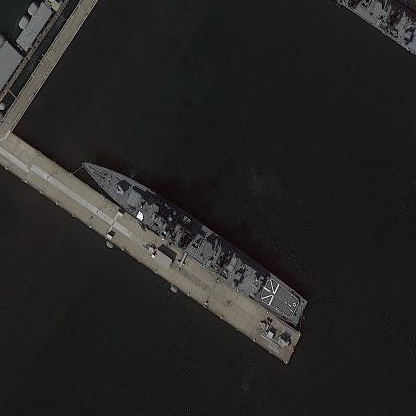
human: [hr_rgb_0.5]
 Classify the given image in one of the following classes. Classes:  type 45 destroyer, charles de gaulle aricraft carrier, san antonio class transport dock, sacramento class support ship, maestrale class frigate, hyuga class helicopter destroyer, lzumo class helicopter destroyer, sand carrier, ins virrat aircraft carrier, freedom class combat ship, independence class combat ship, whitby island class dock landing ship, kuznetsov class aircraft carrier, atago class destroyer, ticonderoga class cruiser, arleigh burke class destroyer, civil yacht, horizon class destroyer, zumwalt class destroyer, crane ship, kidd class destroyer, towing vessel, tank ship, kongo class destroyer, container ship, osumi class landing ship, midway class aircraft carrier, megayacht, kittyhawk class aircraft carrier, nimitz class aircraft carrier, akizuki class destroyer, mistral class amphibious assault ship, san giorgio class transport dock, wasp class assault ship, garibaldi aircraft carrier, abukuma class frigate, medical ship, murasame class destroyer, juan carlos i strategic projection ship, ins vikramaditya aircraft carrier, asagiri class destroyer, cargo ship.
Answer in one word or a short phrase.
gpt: Murasame class destroyer